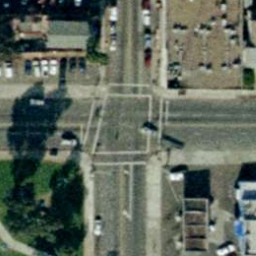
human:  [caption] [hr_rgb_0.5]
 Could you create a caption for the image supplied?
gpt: An intersection with some houses and plants at the corners .

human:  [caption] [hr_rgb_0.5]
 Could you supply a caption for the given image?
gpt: An intersection with some cars parked at the roadside .

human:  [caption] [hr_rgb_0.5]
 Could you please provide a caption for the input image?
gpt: A busy intersection with some houses and plants at the corners .

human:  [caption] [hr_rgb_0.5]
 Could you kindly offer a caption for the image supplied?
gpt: A busy intersection with some cars parked at the roadside .

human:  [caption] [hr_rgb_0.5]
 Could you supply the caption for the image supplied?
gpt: An intersection with two roads vertical to each other .